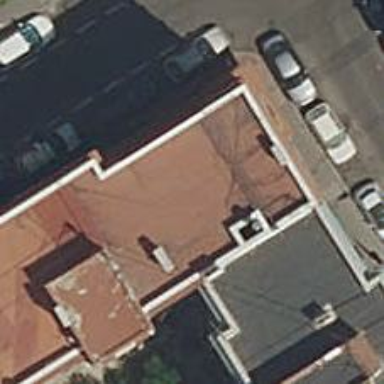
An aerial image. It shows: Bar.